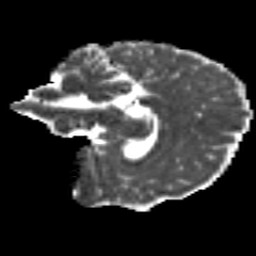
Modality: MD
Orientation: sagittal
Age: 30
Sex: female
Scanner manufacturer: siemens
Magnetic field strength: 3 T
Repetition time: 8.8 s
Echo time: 0.085 s